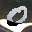
Label: 0